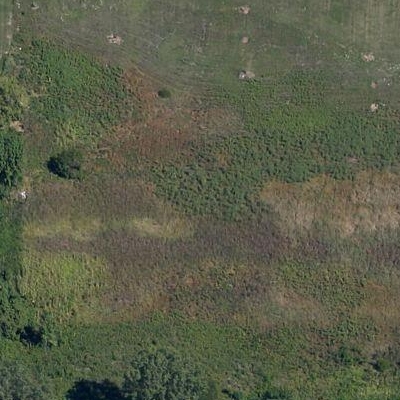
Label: Grass